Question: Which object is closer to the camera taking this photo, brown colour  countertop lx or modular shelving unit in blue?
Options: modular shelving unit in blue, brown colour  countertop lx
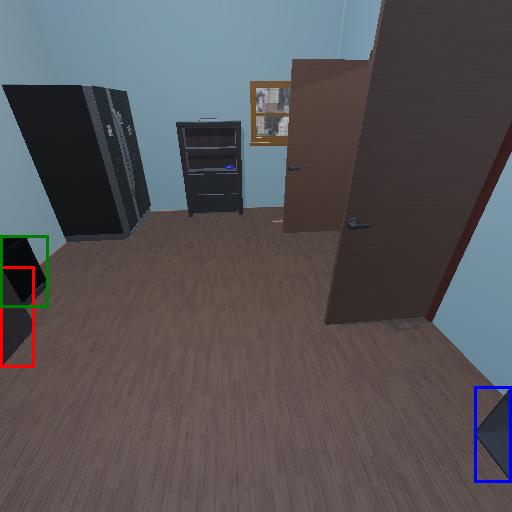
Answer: modular shelving unit in blue